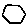
Label: hexagon